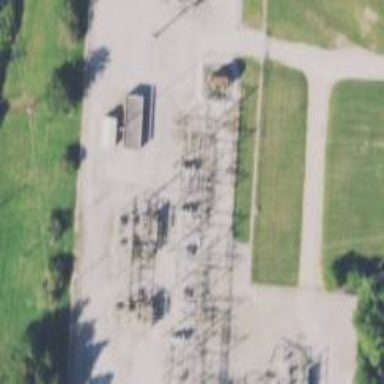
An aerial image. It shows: Switch used for power control.